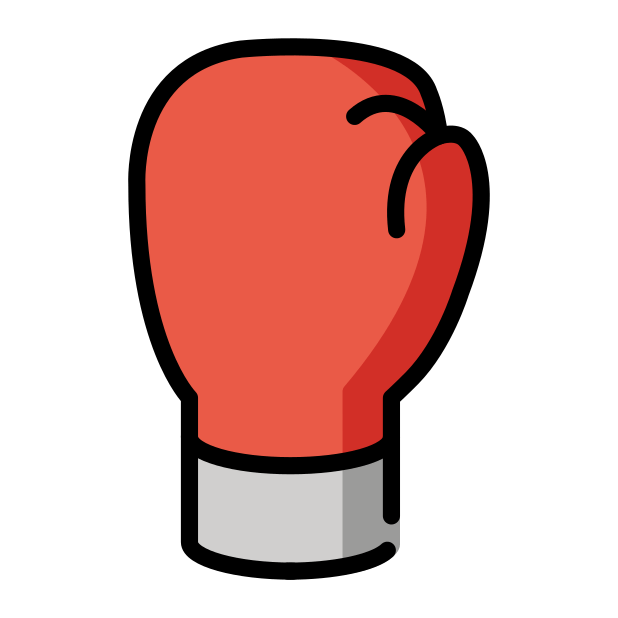
Emoji: 🥊
Name: boxing glove
Unicode: 0x1f94a